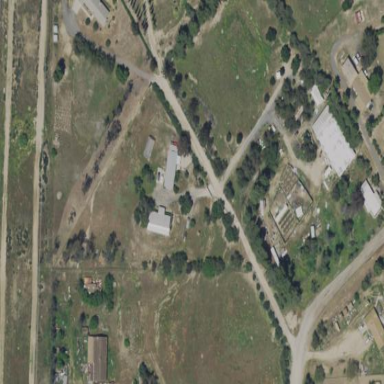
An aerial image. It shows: Farmyard area.